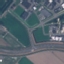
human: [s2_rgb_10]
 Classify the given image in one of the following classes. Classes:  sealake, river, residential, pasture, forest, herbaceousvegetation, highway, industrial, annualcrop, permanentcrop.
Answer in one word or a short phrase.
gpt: Highway